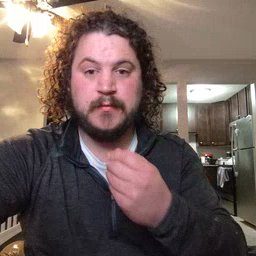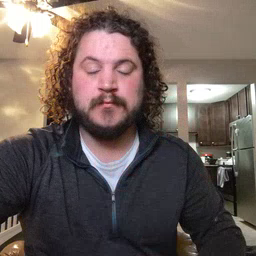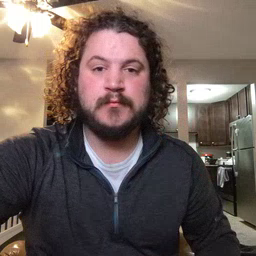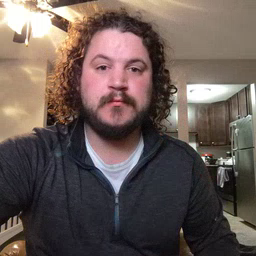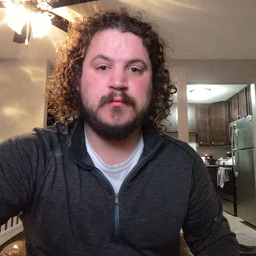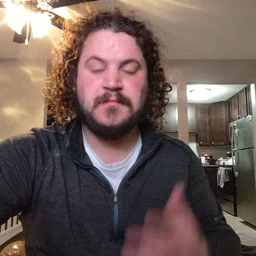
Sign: pretty